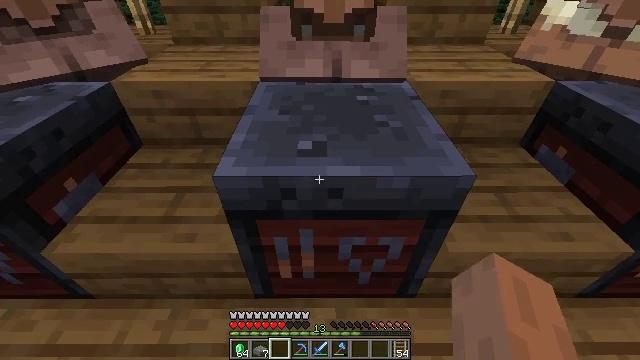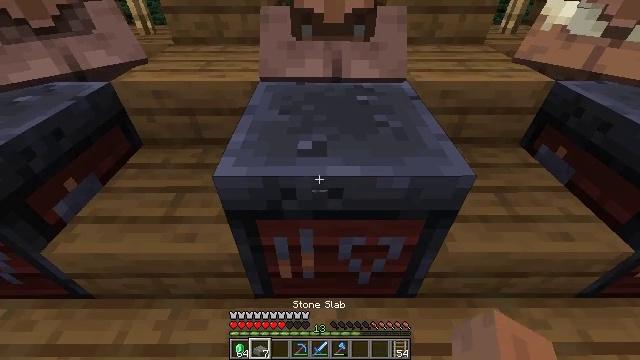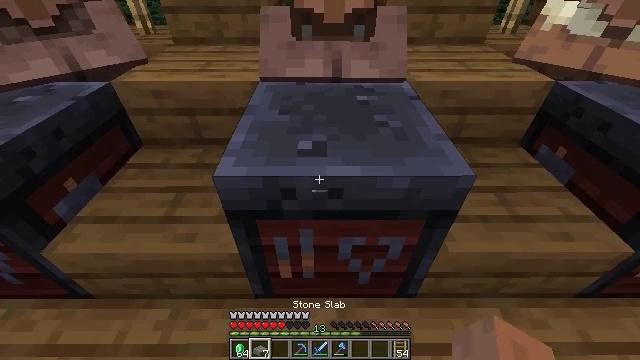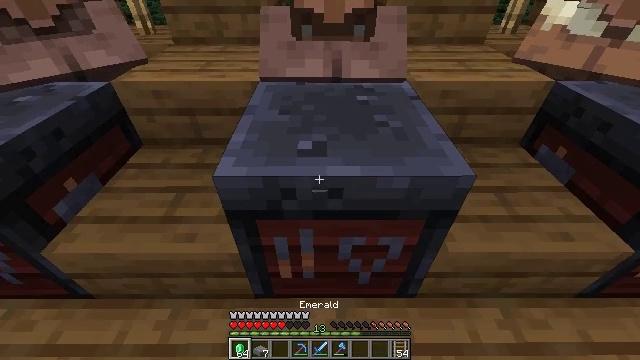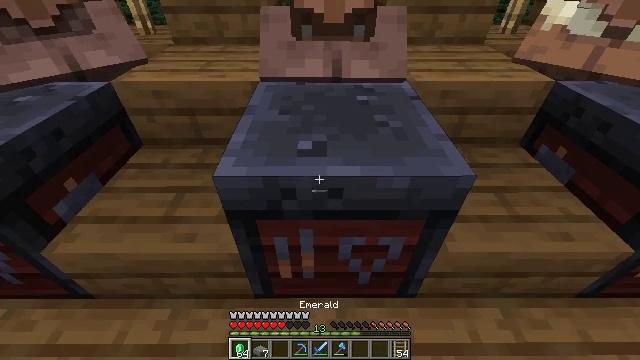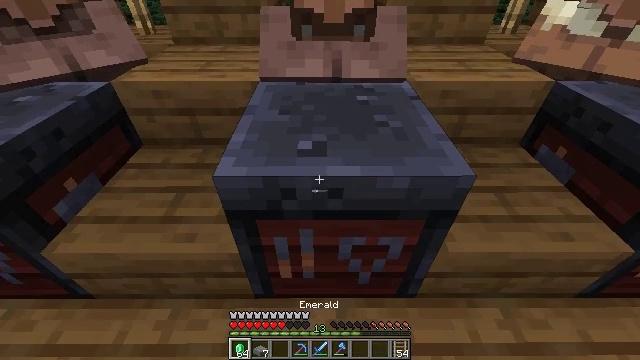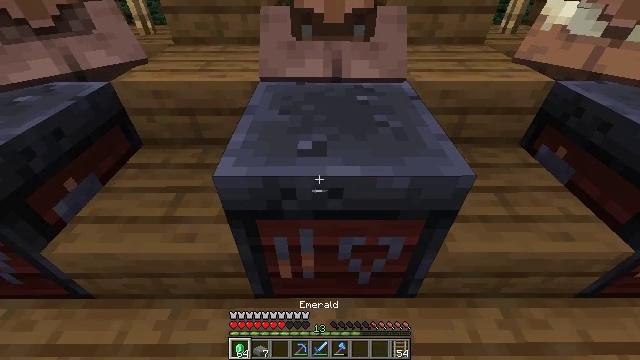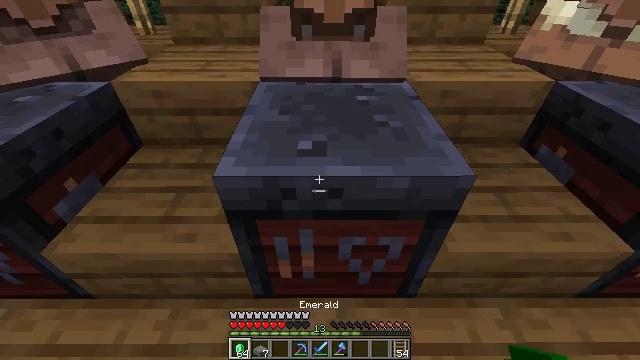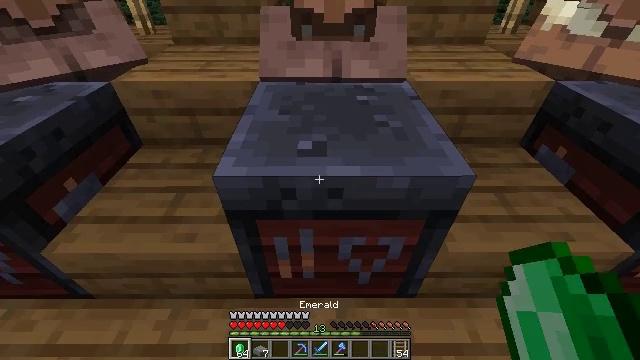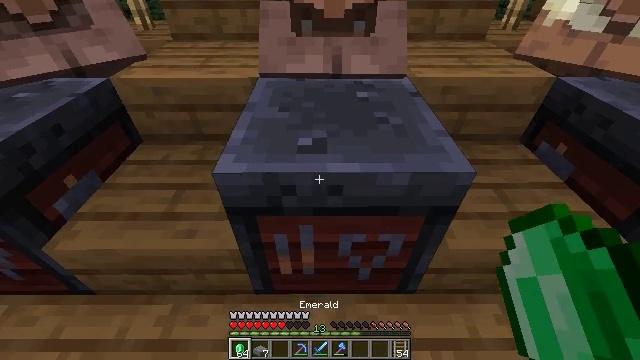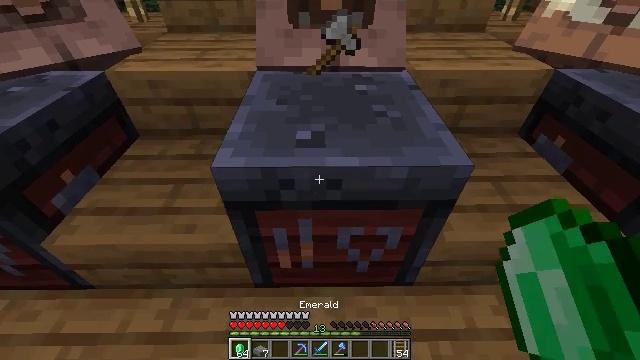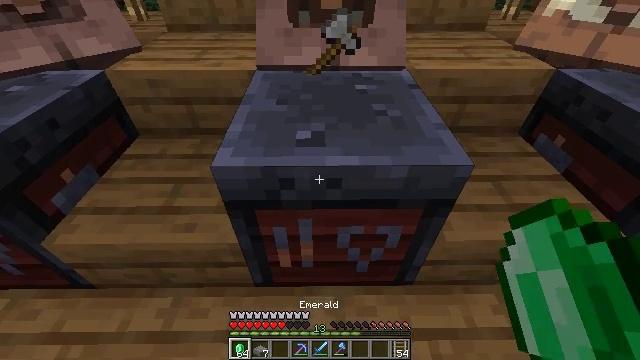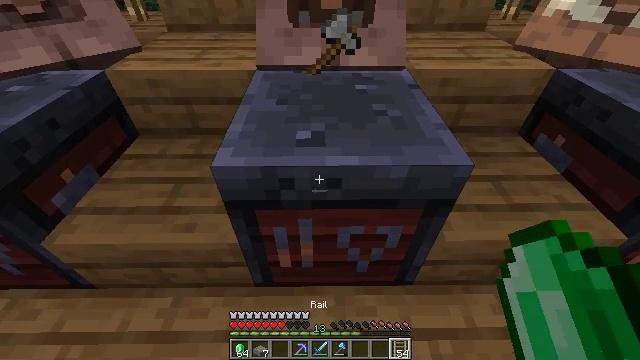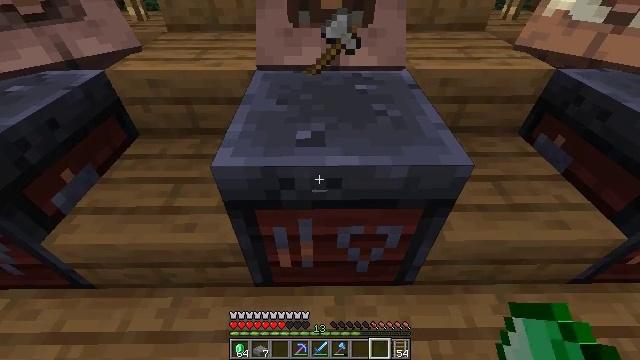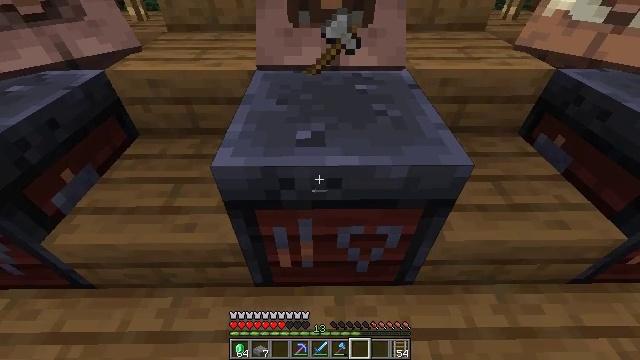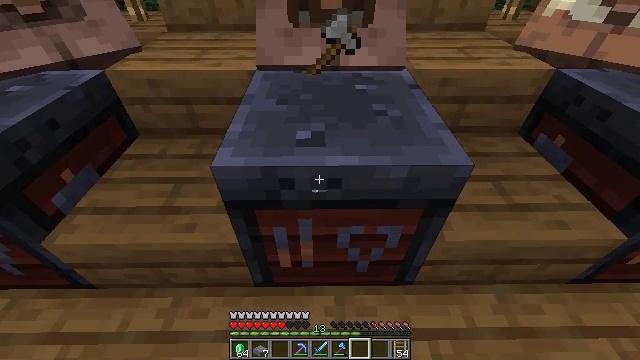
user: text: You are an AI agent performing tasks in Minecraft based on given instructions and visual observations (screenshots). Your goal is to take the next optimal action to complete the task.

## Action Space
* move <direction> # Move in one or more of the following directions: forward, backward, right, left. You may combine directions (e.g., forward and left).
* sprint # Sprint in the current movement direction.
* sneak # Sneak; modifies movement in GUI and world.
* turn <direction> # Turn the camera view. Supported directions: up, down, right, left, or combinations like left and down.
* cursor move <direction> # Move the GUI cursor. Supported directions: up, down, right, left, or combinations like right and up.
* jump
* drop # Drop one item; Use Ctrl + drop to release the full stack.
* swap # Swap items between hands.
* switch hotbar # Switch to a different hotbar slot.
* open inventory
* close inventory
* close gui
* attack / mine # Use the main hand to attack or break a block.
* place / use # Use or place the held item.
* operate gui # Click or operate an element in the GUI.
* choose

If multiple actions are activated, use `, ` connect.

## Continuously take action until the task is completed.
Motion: motion action
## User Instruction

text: Mine the smithing table.
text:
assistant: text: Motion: no_op
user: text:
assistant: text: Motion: no_op
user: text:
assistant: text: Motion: no_op
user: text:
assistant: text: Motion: no_op
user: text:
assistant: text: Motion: no_op
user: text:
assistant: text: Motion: no_op
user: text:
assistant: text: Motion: no_op
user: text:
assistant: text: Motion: no_op
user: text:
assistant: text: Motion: no_op
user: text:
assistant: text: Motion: turn down
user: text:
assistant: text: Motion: no_op
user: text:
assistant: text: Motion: no_op
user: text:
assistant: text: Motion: no_op
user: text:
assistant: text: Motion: no_op
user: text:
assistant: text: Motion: no_op
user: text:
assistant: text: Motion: no_op
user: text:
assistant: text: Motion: no_op
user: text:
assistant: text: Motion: no_op
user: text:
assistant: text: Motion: turn down
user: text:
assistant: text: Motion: turn left and down
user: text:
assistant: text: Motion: turn down
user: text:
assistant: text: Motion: no_op
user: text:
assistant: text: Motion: no_op
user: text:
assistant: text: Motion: no_op
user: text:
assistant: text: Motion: no_op
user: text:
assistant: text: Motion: no_op
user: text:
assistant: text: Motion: no_op
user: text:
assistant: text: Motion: turn down
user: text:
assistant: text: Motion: turn down
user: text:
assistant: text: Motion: no_op